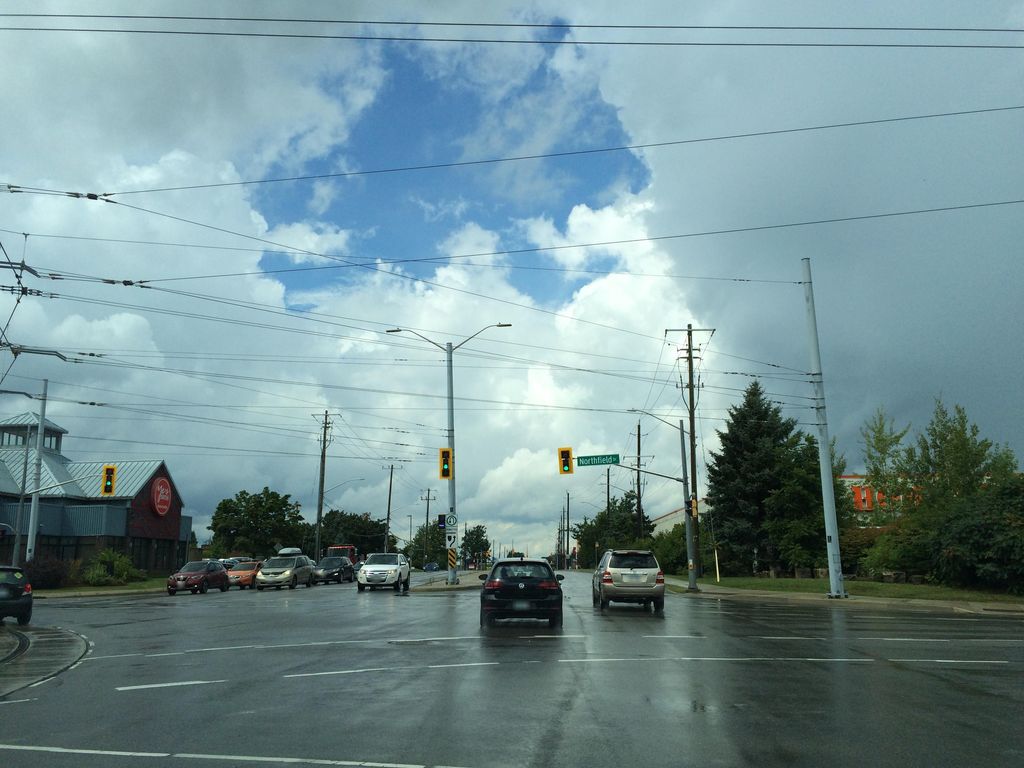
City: kitchener-waterloo